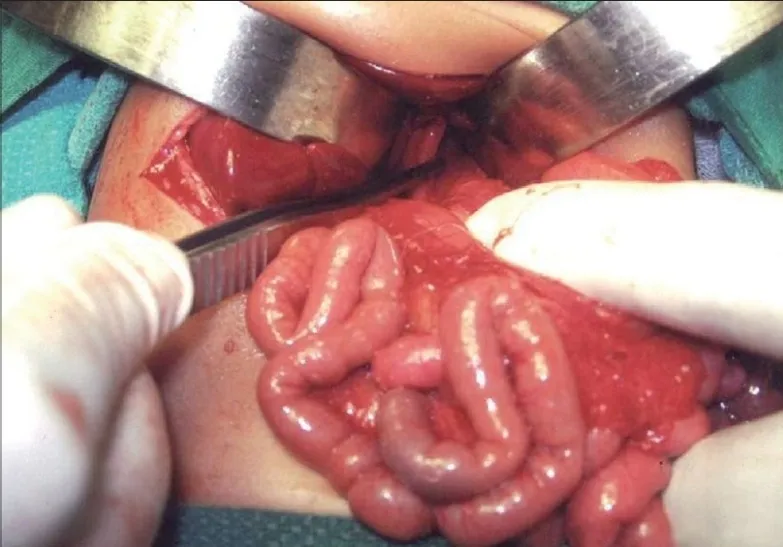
Intraoperative picture showing the herniation of stomach through an enlarged esophageal hiatus.
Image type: medical_photograph (other_medical_photograph)